Question: I want the default "CSS class"to be black, and when using this select function for "selected" to have white text. I don't know where I'm going wrong
'''
$(function() {
$('a.link').click(function() {
$('a.link').removeClass('selected');
$(this).addClass('selected');
$(this).css('color', 'white');
$(this).addClass('result-holder');
$(this).css('color', 'black');
});
});
'''
Image demonstrating the problem:

<URL>
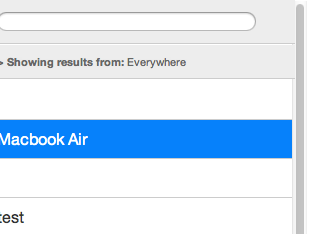
Answer: Here is your existing code with an explanation of what it does any time any anchor tag with the class "link" is clicked:
'''
$('a.link').removeClass('selected'); // remove 'selected' from all links
$(this).addClass('selected'); // add 'selected' to clicked link
$(this).css('color', 'white'); // turn clicked link 'white'
$(this).addClass('result-holder'); // add 'result-holder' to clicked link
$(this).css('color', 'black'); // turn clicked link 'black'
'''
You are turning the clicked link white and then turning it back to black all in the same block of code so you'll never see it displayed as white.
I'm pretty sure what you really want to do is as follows:
'''
$('a.link').removeClass('selected') // remove 'selected' from all links
.css('color', 'black'); // and make them black again
$(this).addClass('selected') // add 'selected' to clicked link
.css('color', 'white'). // and turn it 'white'
'''
(Note if calling more than one function on a jQuery object you can "chain" them, like '$(this).addClass('selected').css('color','white');)'
I can't really tell what you want to do with the 'result-holder' class, because your current code adds it to the clicked link but doesn't remove it from anything. If you want to add it to the clicked link say '$(this).addClass('result-holder')' like you already do.
Note that you can simplify this by just adding 'color:white;' to your 'selected' class definition, and setting 'color:black;' in your default 'a.link' styling:
'''
a.link {
color : black;
}
a.selected {
/* your existing style settings here, then: */
color : white;
}
'''
Here's a demo: <URL>